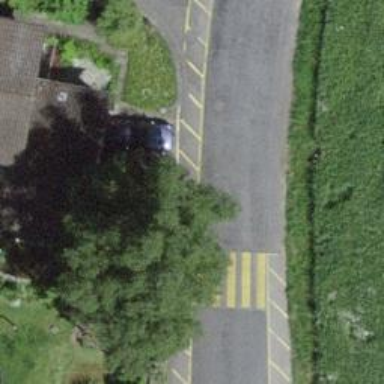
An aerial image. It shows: Zebra crossing on the road.